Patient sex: F
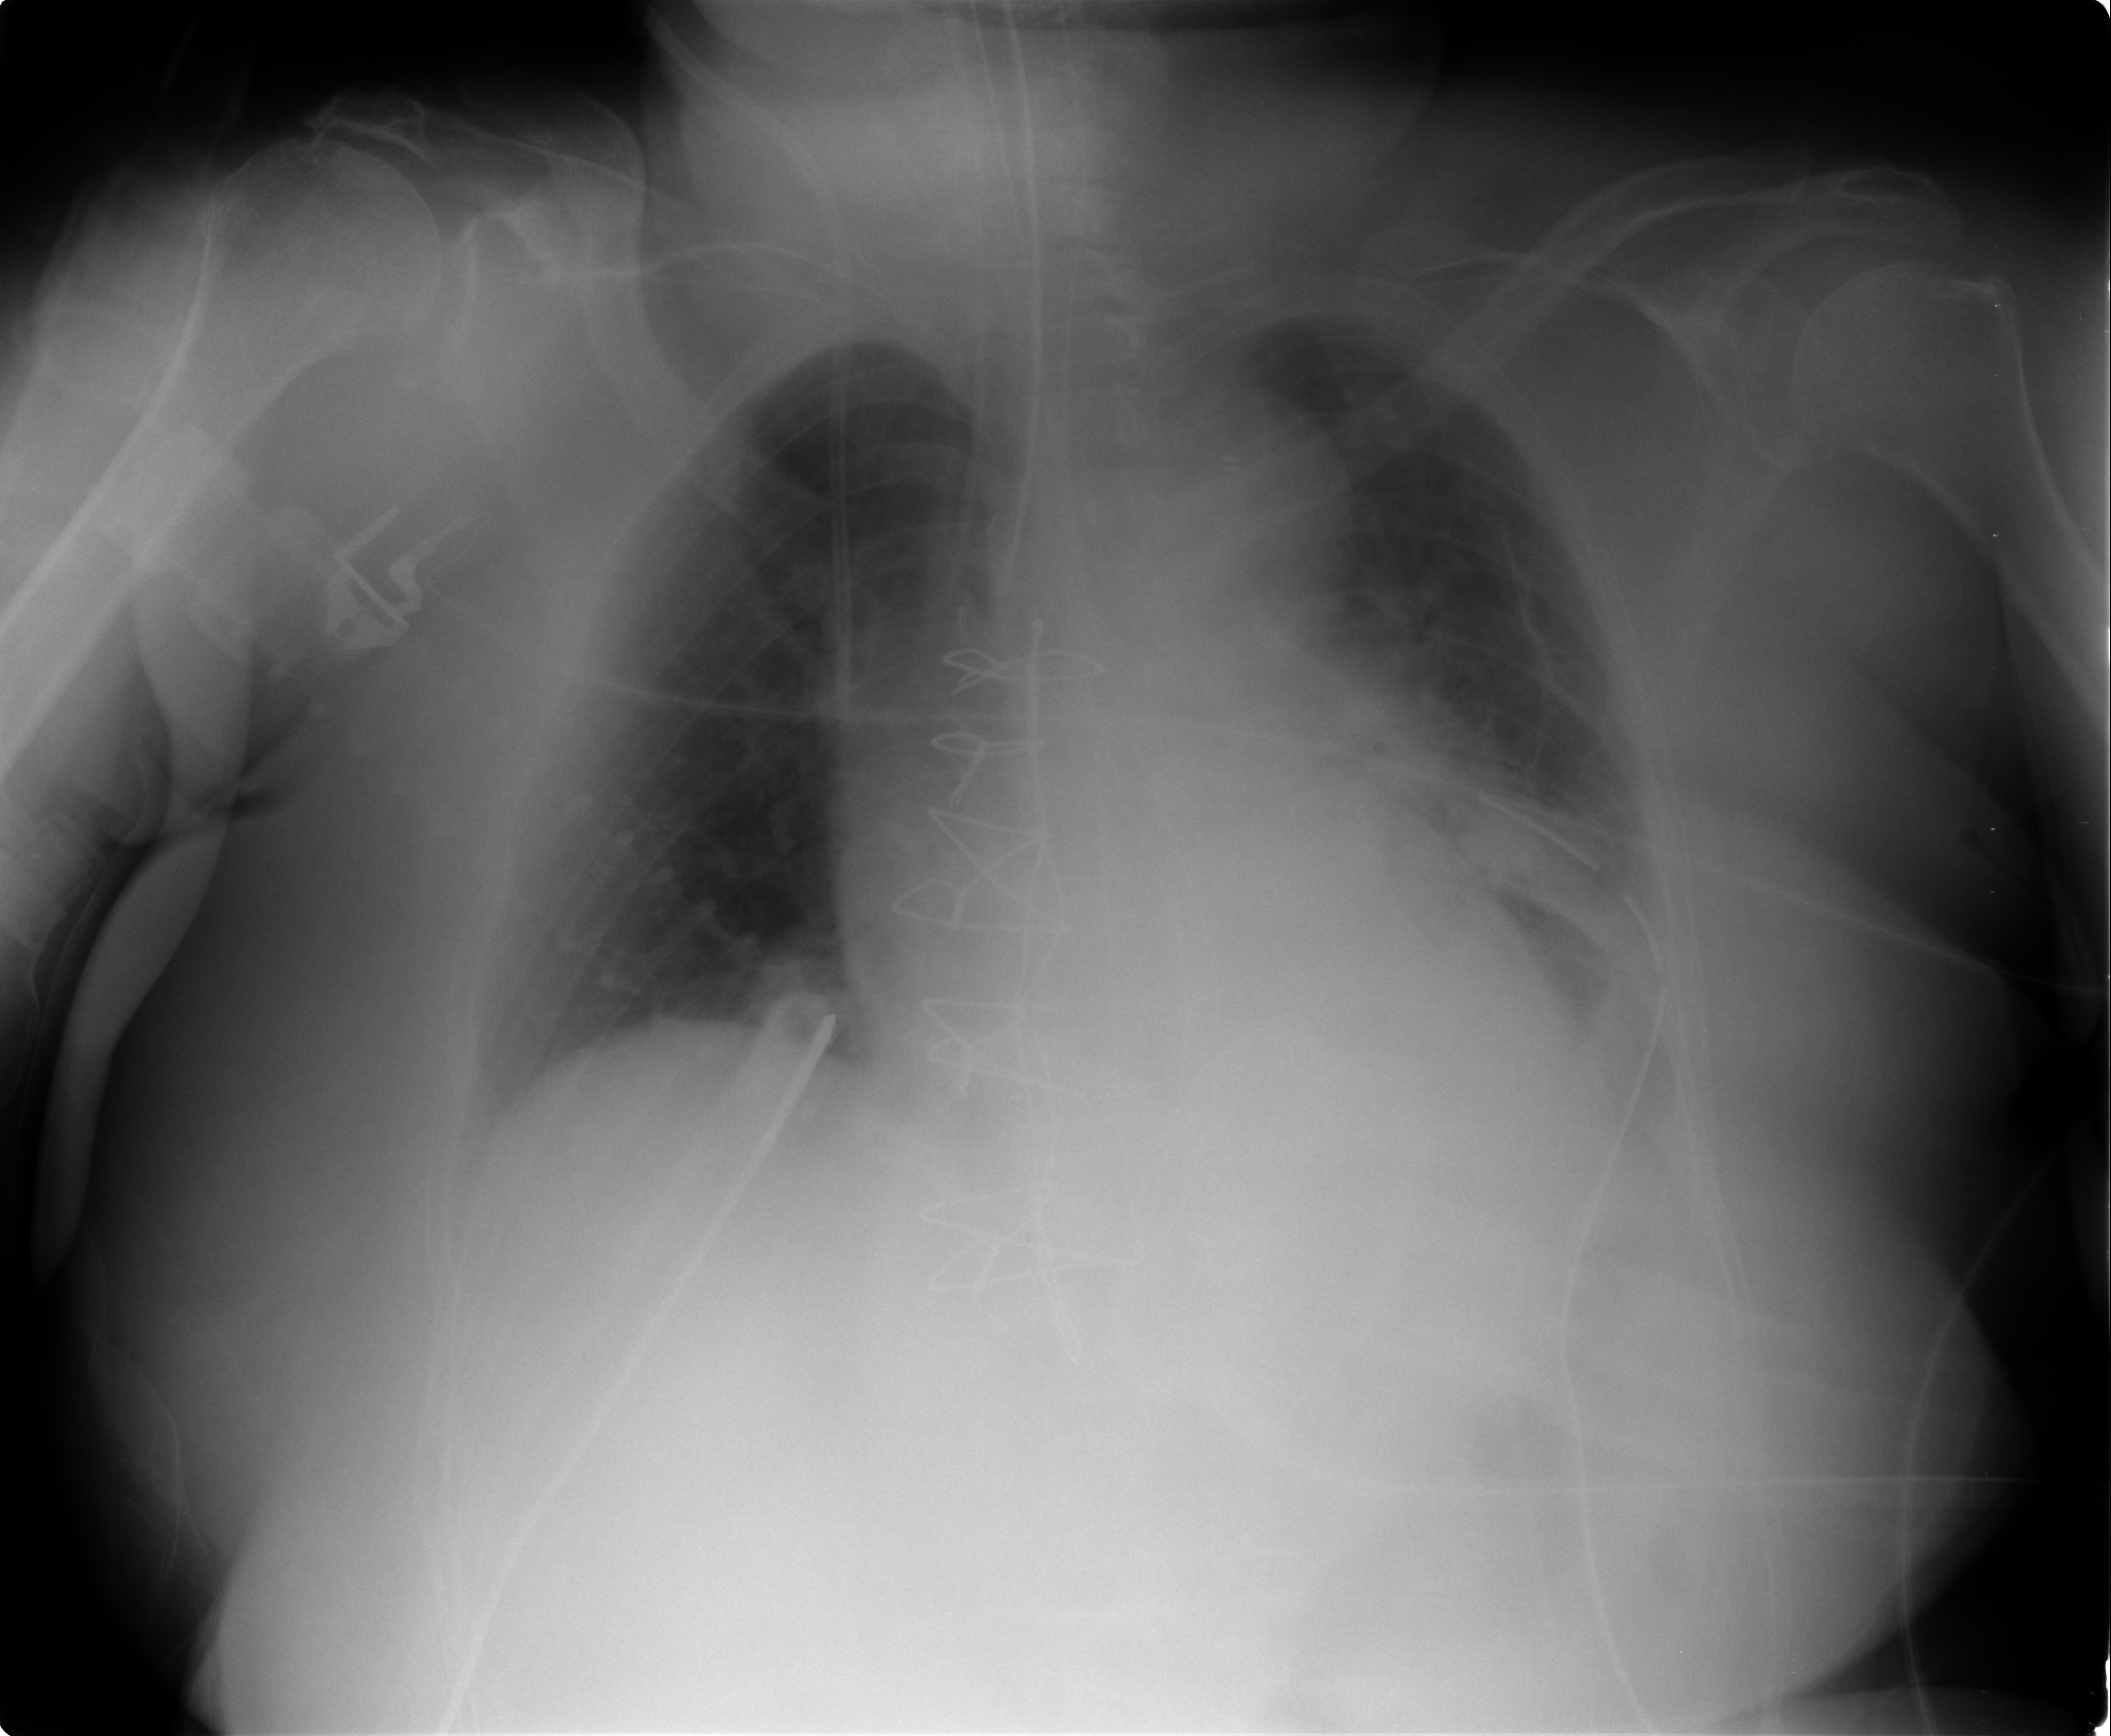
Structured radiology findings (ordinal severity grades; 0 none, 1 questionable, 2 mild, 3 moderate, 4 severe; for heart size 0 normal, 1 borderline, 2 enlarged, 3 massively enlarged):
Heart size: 3
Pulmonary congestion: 1
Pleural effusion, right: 0
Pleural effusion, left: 2
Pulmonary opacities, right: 0
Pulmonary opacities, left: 2
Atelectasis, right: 2
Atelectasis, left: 2